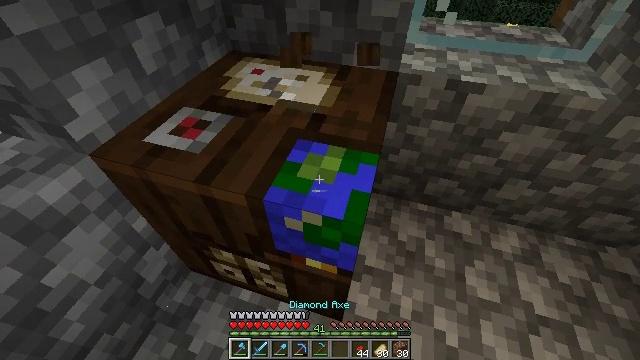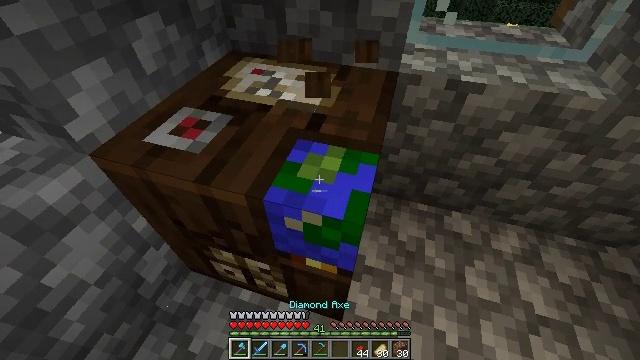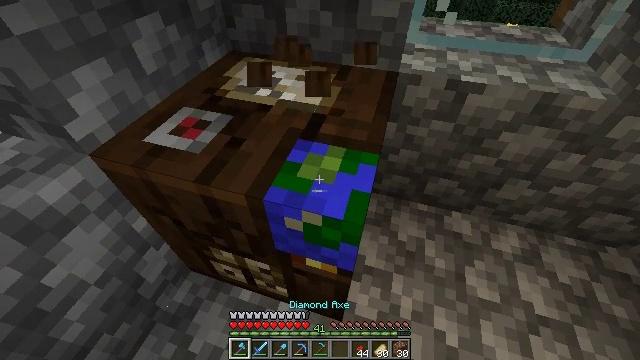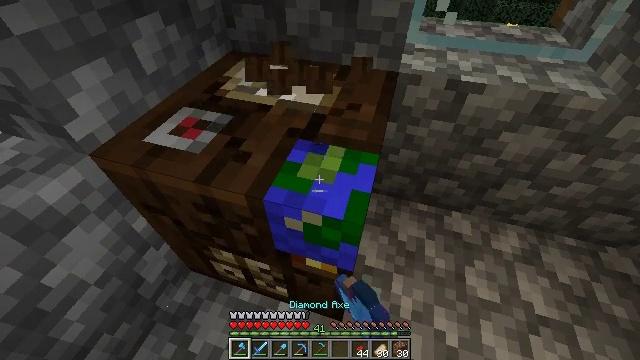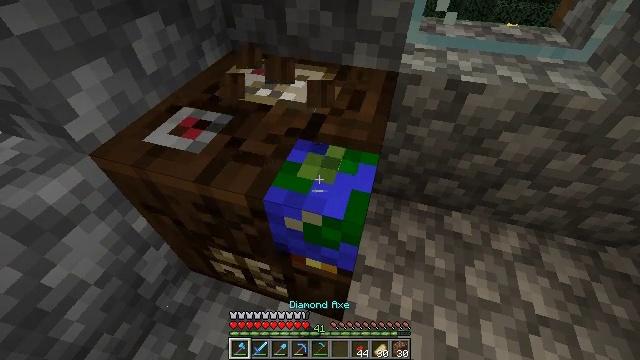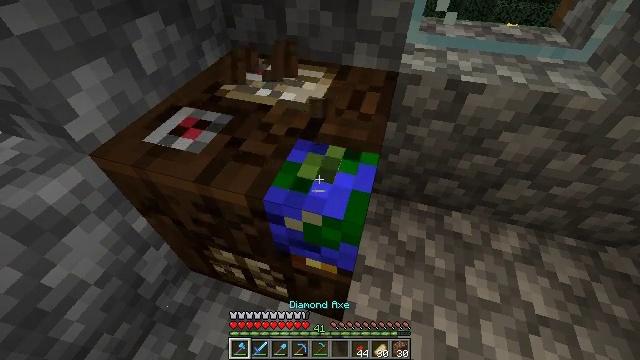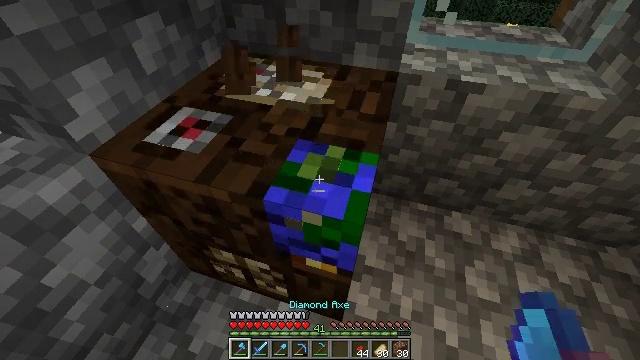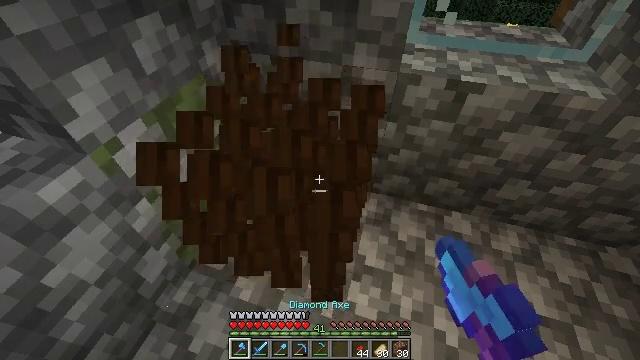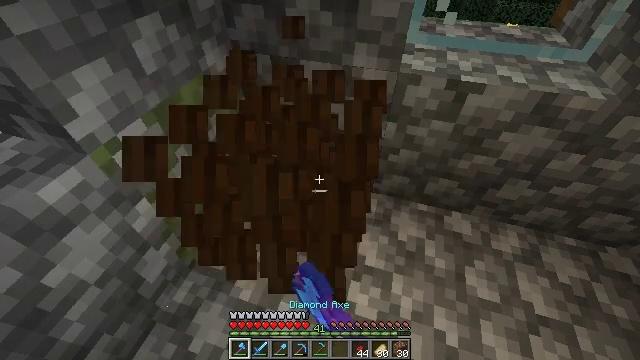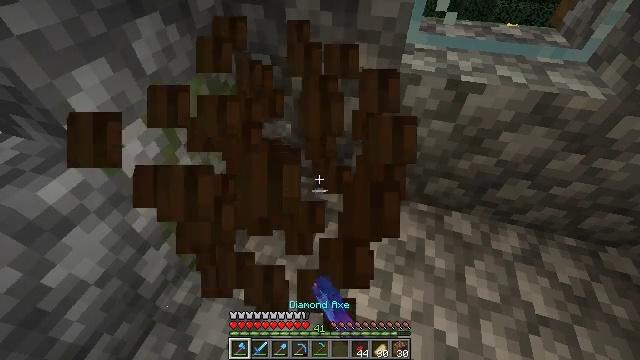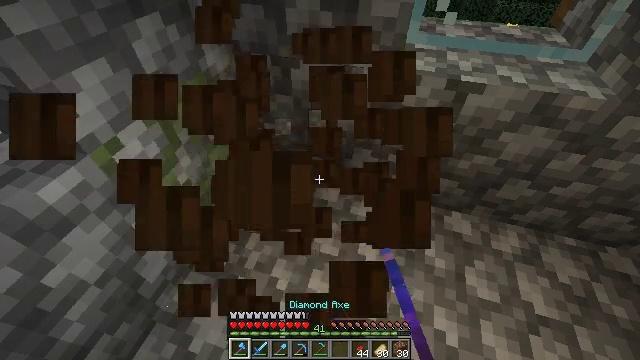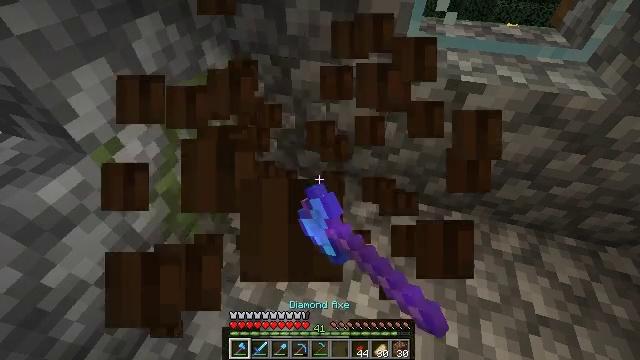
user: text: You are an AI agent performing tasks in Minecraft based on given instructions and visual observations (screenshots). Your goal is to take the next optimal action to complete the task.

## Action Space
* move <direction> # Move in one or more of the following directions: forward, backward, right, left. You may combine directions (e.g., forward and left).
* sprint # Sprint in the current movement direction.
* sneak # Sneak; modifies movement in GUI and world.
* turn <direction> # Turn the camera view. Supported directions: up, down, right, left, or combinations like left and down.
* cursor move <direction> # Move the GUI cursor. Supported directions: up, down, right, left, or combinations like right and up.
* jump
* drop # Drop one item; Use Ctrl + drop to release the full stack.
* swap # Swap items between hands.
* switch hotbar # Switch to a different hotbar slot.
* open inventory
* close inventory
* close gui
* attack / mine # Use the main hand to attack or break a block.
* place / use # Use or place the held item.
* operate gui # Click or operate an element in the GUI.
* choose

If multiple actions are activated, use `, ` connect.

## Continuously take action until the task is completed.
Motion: motion action
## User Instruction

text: Gather the cartography table from its current location.
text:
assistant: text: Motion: attack / mine
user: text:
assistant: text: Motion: attack / mine
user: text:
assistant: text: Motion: attack / mine
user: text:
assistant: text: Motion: attack / mine
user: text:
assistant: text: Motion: attack / mine
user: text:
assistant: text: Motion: attack / mine
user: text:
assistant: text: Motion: attack / mine
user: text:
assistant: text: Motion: attack / mine
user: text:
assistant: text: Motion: attack / mine
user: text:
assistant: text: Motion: attack / mine
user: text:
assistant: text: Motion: attack / mine
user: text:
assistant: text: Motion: attack / mine